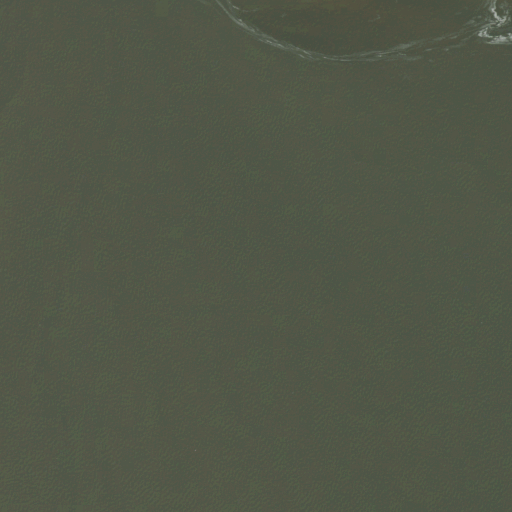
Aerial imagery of island in Texas named Dooms Island containing only open water